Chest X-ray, PA view. Patient: 28 years old, sex M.
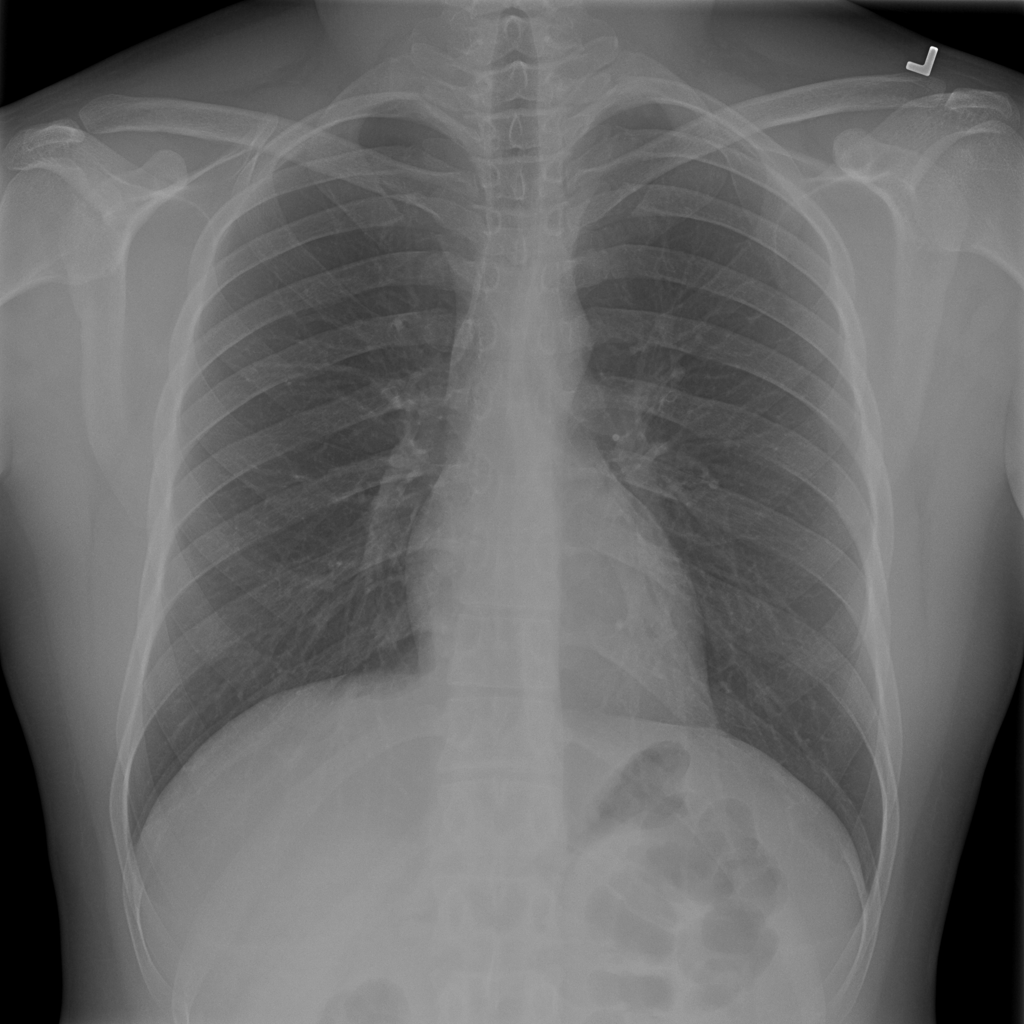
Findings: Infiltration